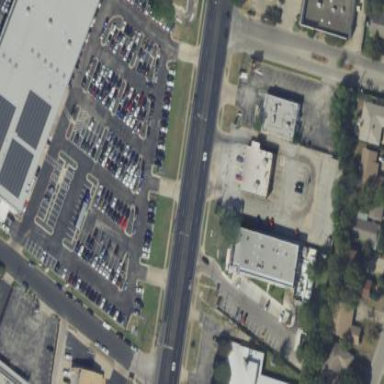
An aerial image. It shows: Parking area.